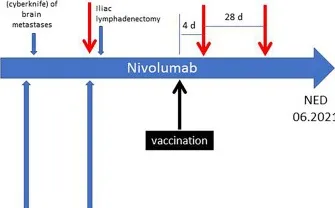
Timeline of the treatment. PD, progression of the disease; NED, no evidence of the disease.
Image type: chart (chart)